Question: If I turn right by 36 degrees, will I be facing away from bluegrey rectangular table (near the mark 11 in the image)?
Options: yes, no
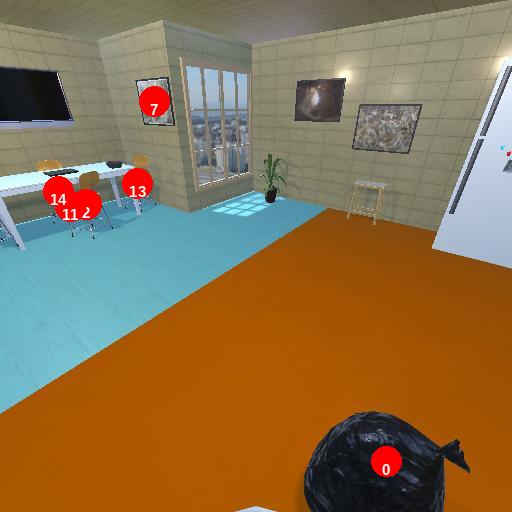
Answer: yes